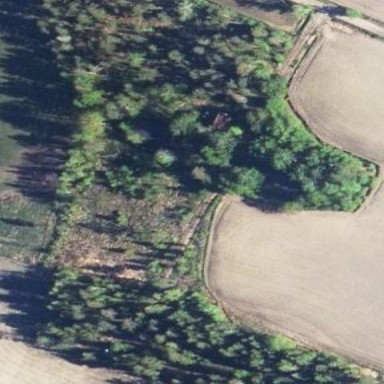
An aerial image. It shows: Forest area.